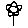
Label: flower